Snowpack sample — Snodgrass Mountain, Crested Butte, Colorado (2/4/25, 12:06 PM MST)
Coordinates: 38.923, -106.968
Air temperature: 35 °F
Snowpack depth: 80 cm
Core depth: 60 cm
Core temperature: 32 °F
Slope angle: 14°, slope face: 78°
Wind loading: low
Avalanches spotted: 0
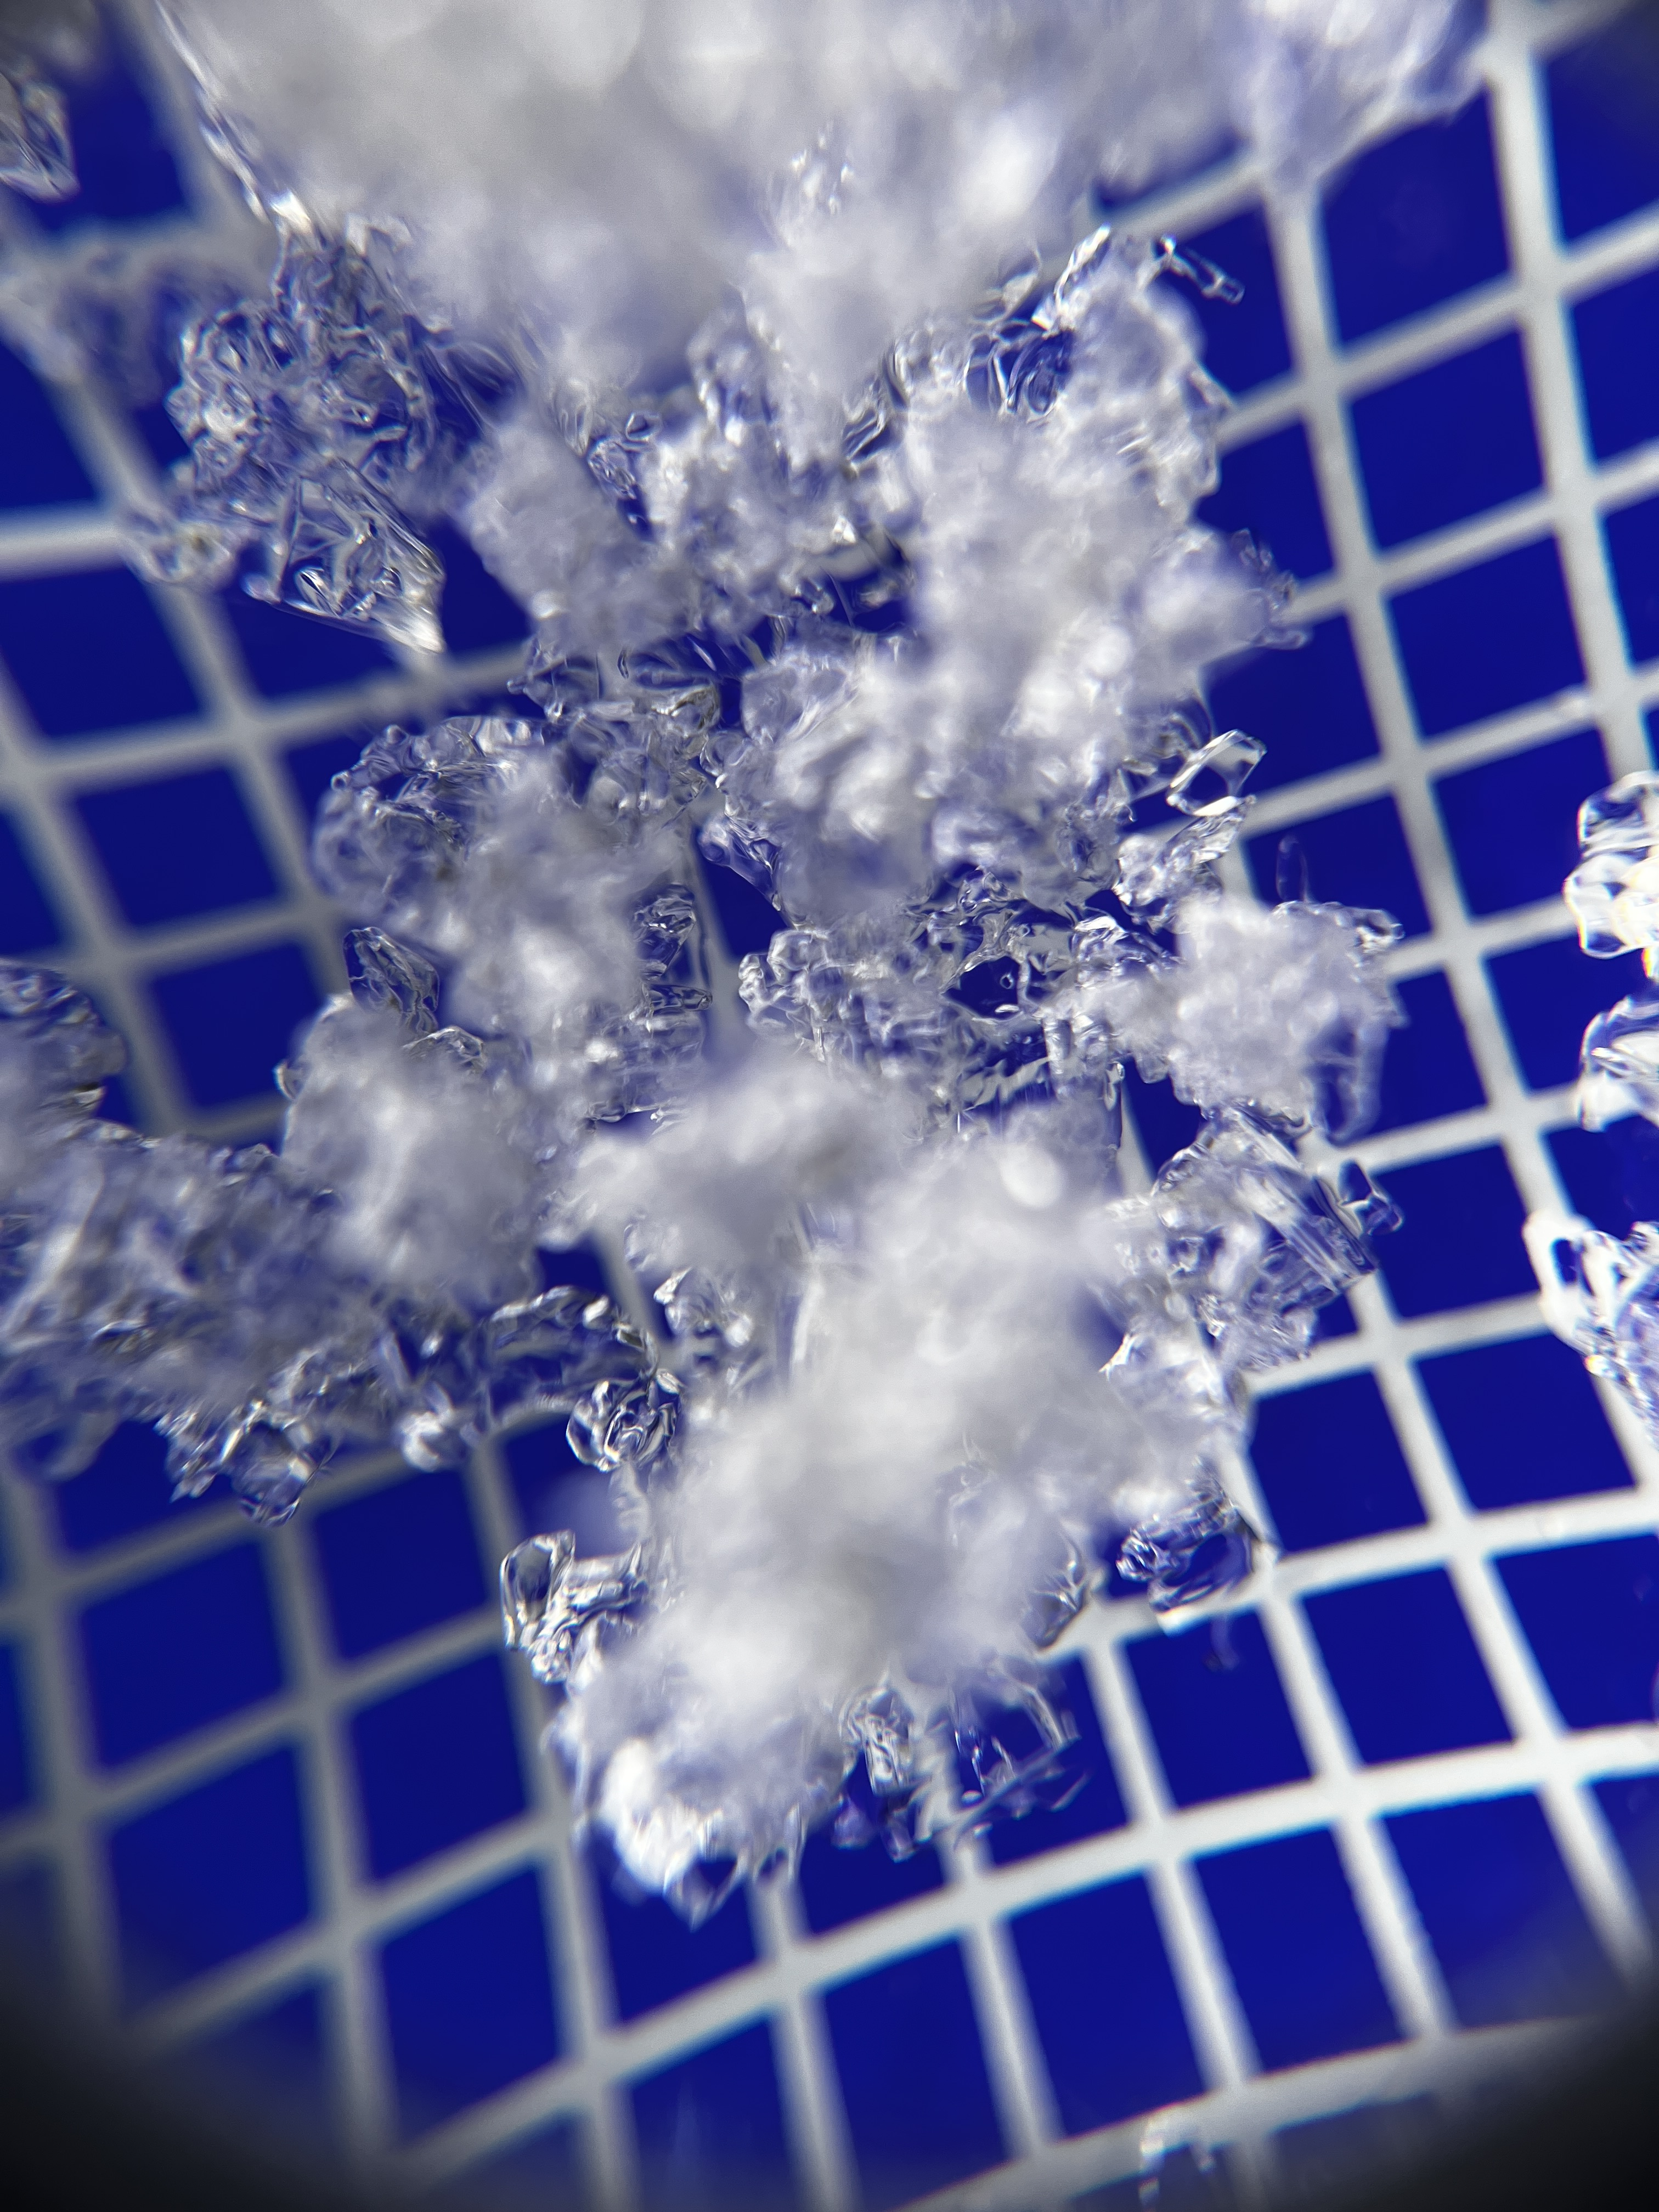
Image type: magnified_profile
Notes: No avalanches nearby, unusually warm weather for the last month reported by residents, Collected 25 yards from treeline